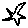
Label: star